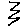
Label: zigzag